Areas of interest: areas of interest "Home Beauty Living"
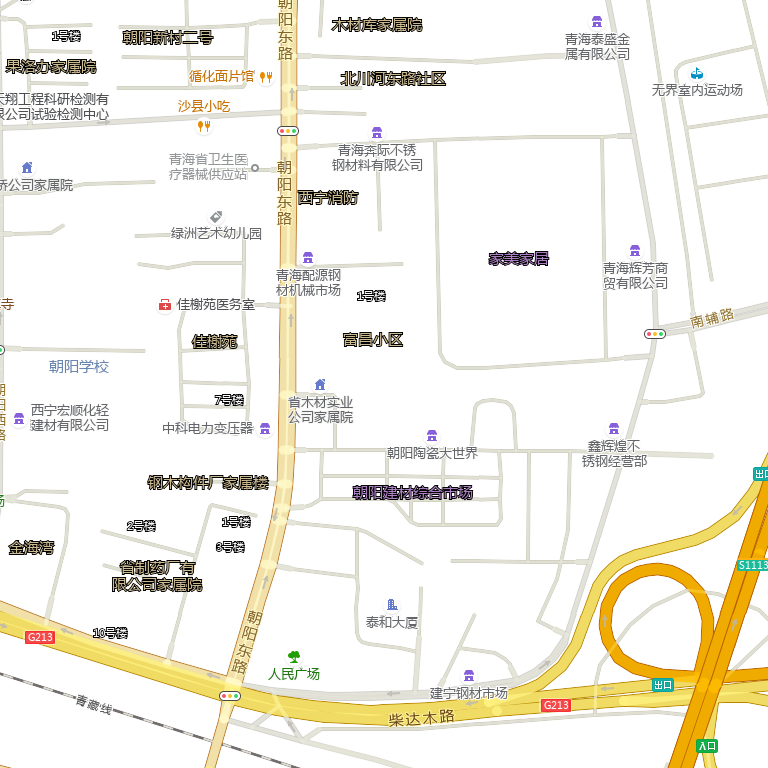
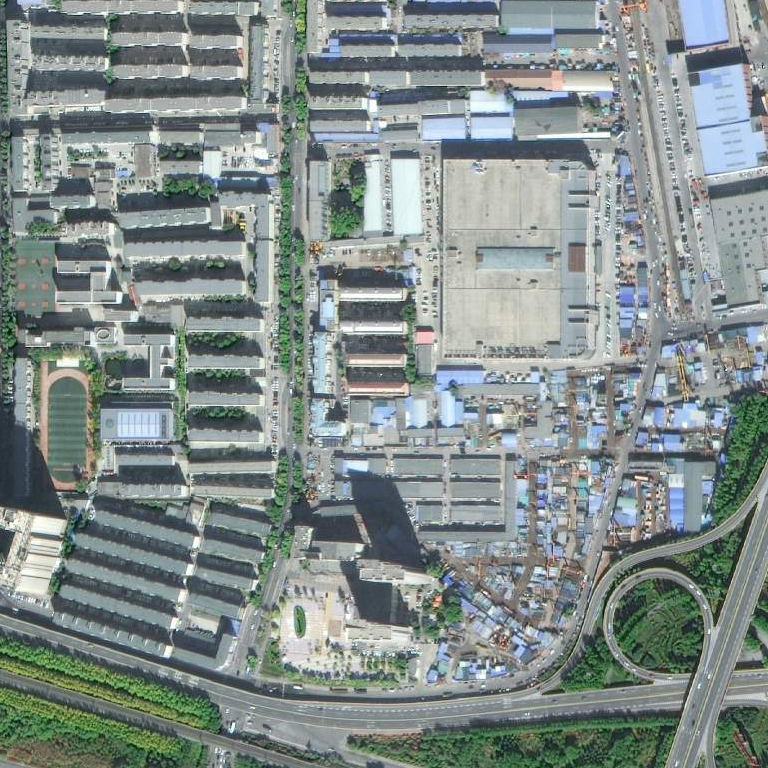